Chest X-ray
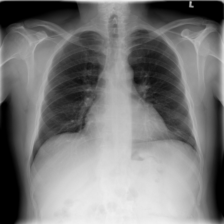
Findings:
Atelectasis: negative
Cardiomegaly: negative
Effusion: negative
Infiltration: positive
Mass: negative
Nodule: negative
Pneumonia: negative
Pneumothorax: negative
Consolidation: negative
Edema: negative
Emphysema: negative
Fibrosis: negative
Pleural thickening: negative
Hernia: negative